Interaction volume radius: 5 \u00c5
Interaction volume height: 20 \u00c5
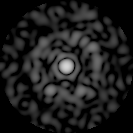
Disorder parameter: 0.8041